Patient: sex M, age 22
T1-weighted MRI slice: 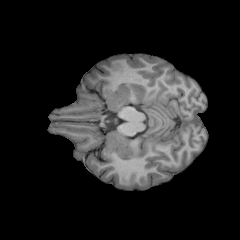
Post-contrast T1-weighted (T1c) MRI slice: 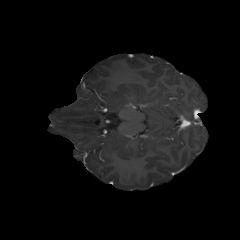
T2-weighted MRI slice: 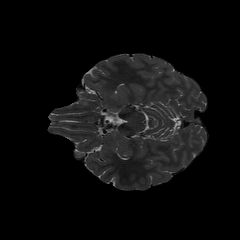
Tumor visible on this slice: no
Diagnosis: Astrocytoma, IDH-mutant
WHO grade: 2